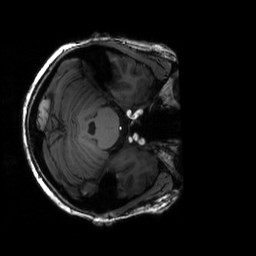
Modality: T1w
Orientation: axial
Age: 28
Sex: female
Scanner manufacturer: siemens
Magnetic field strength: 6.98 T
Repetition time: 3 s
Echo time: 0.00388 s